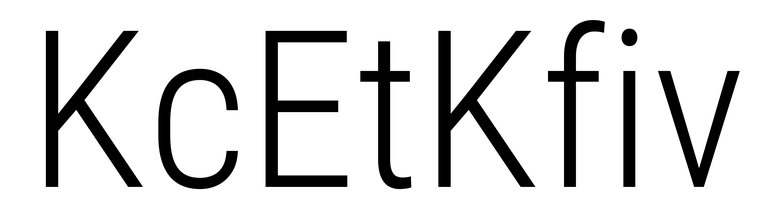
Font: Roboto_Condensed_Light